Question: I ama trying to add to each image from my gallery a shadow. I know I can add the CSS shadow to each element, but the shadow that I am trying to add under my photos is taken from PSD layout and has a different shape than the CSS shadow.
Here's the sample, what I am trying to achieve:

And what I did until now:
'''
<div style="padding-left: 15px; position:absolute;">
<img src="avatar.png" alt="" />
<img src="shadow.png" alt="" style="margin: 190px 0 0 -191px; width: 187px;" />
</div>
'''
It's a terrible solution and even more, it's working for me only in Chrome. Could you guys help me please, how to do it more efficiently and workable in all browsers?
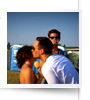
Answer: You may create a transparent PNG for the shadow effect, then put it as background-image in a div. Then, you could add your image into that div, positionning with css.
This solution would work with every browsers, even with IE6 if you get it to work with transparent pngs.
Hope this helps.